Field crop: maize
Growth stage: 2
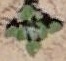
Species: chenopodium